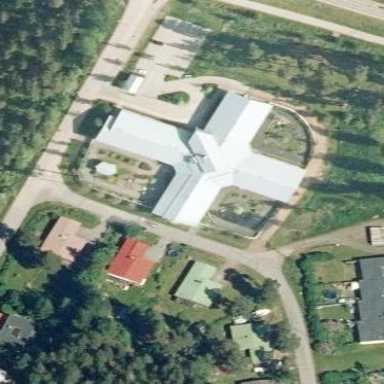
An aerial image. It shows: Building that serves as nursing home.